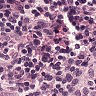
Metastatic tissue present: no